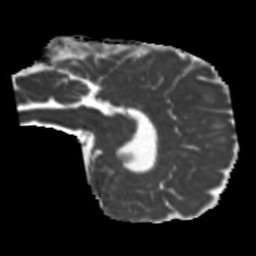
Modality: MD
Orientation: sagittal
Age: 46
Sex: male
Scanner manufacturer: siemens
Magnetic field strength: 3 T
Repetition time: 5.25 s
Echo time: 0.08 s